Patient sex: M
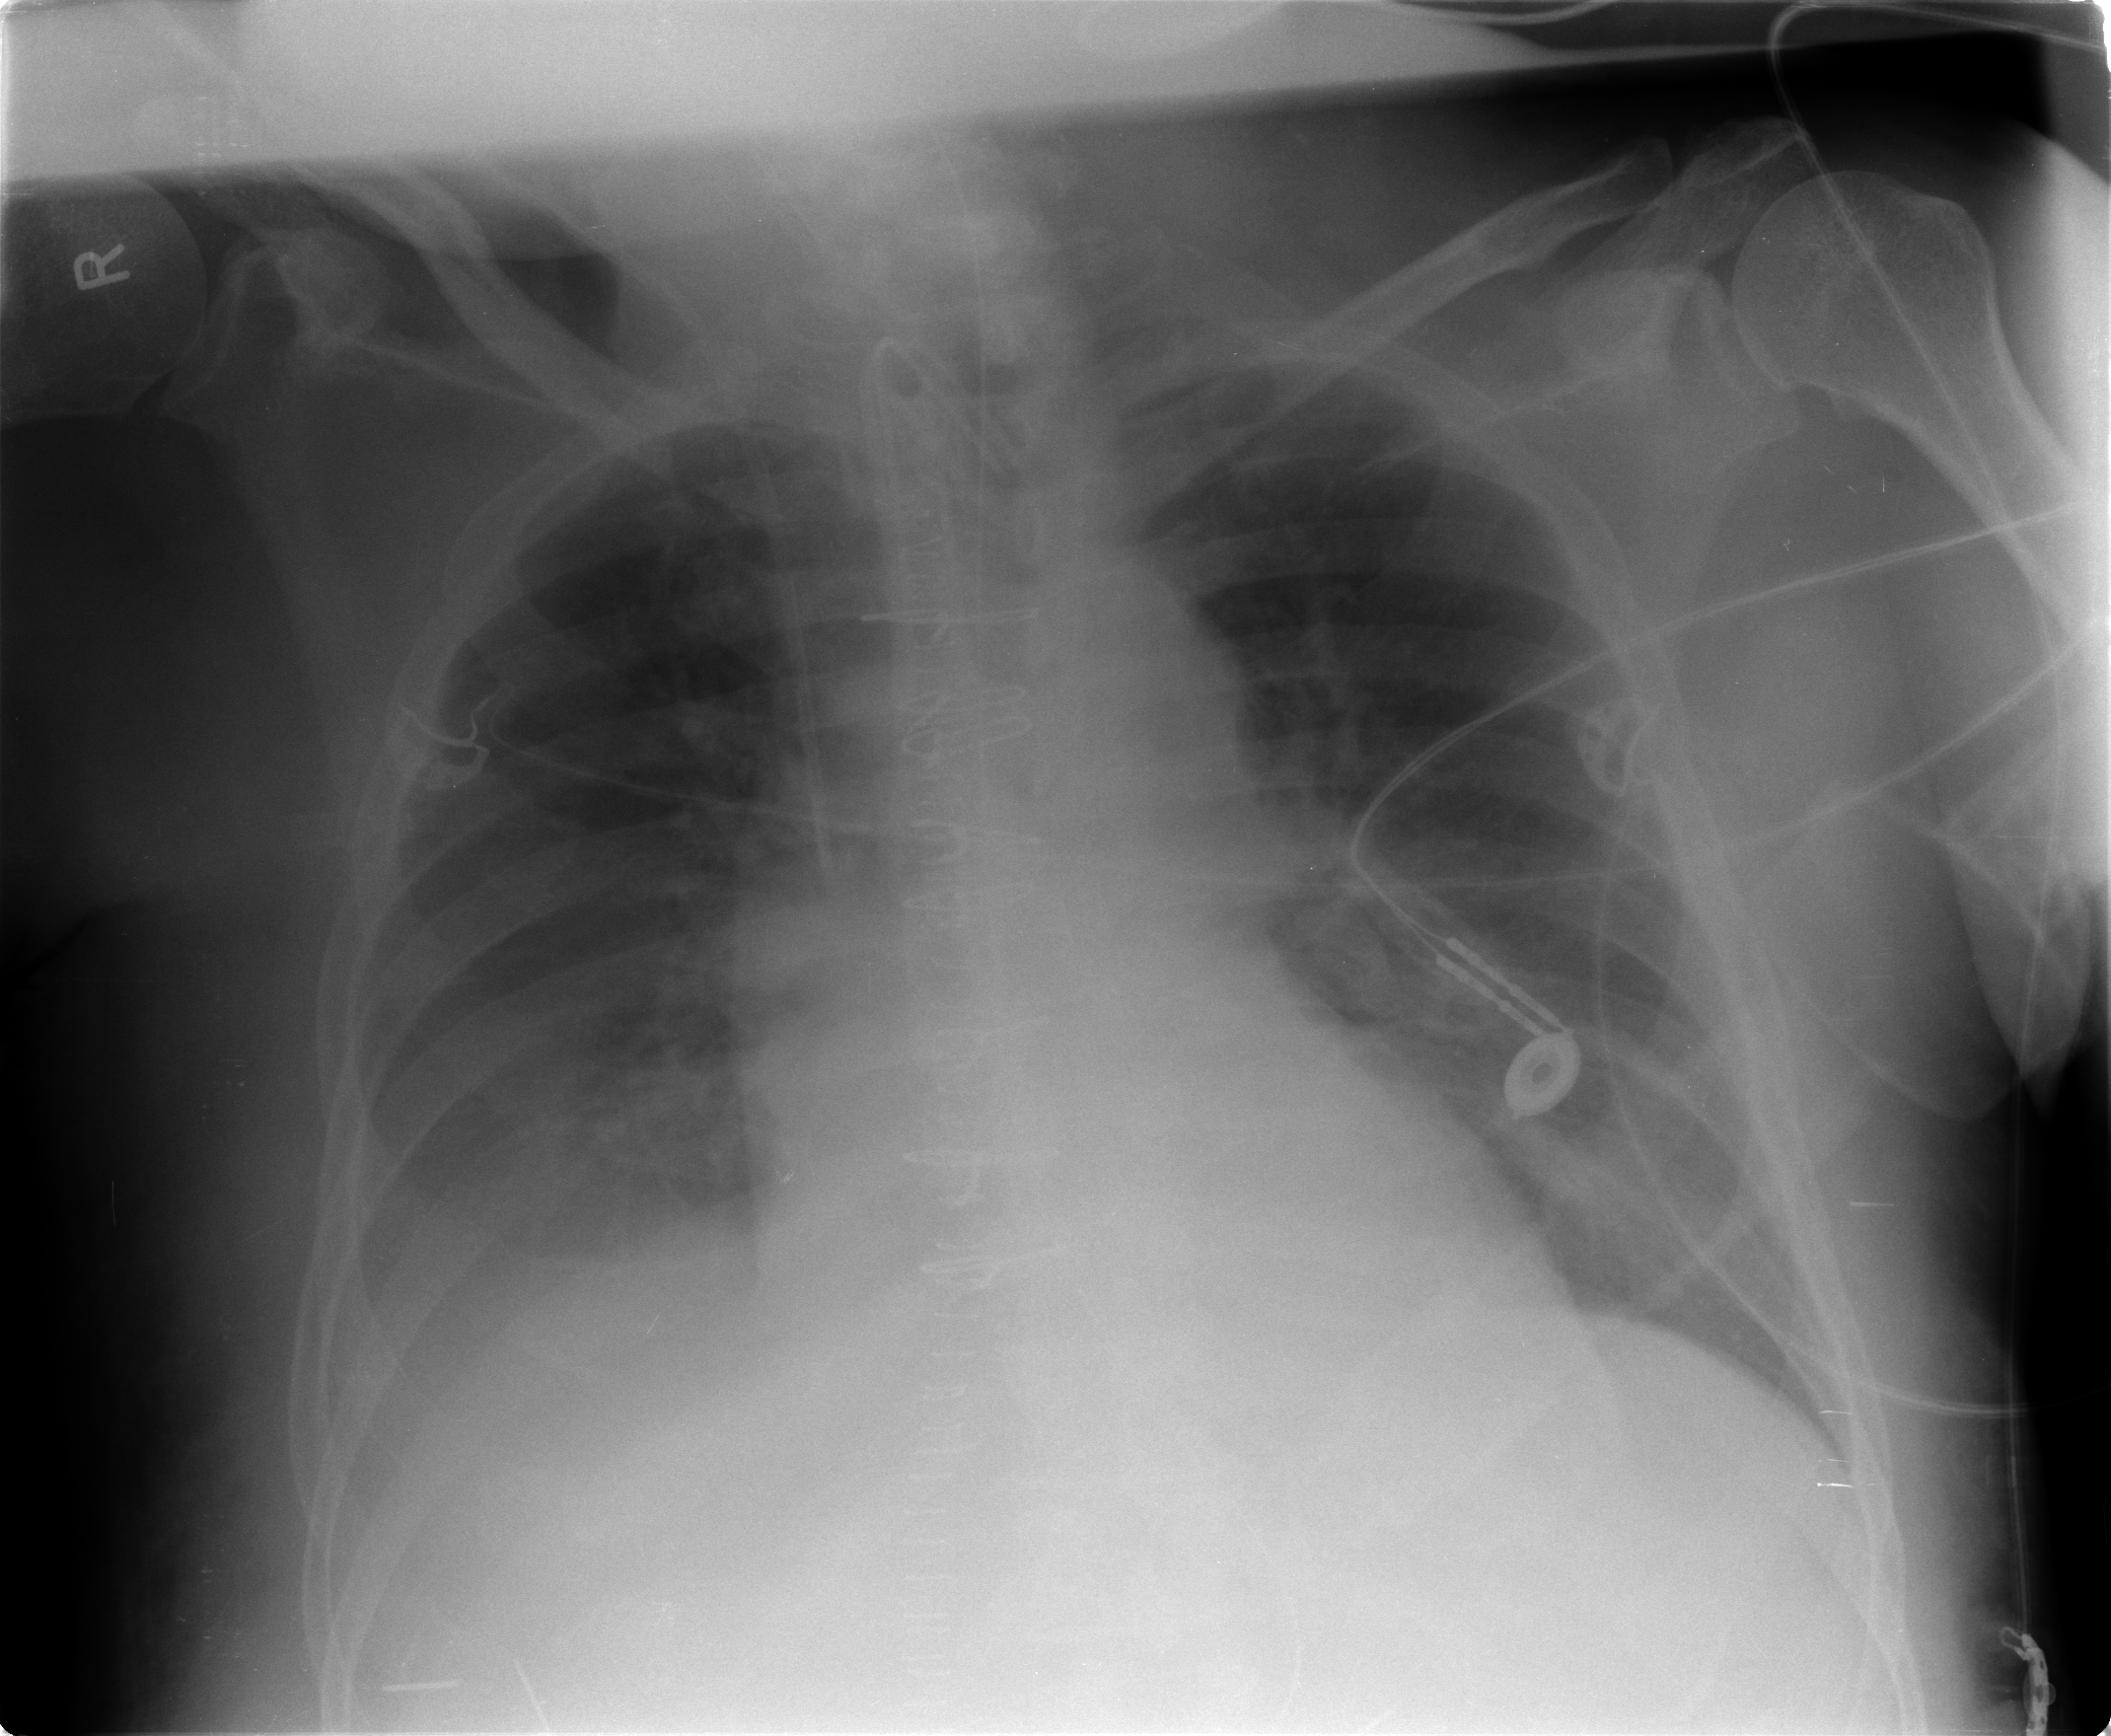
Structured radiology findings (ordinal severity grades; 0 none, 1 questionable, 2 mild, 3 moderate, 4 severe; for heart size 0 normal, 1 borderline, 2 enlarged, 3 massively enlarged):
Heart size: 1
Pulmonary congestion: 2
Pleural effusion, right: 3
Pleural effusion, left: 0
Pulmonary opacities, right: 0
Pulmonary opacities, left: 0
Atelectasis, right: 2
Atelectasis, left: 2